Interaction volume radius: 5 \u00c5
Interaction volume height: 10 \u00c5
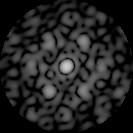
Disorder parameter: 0.6009